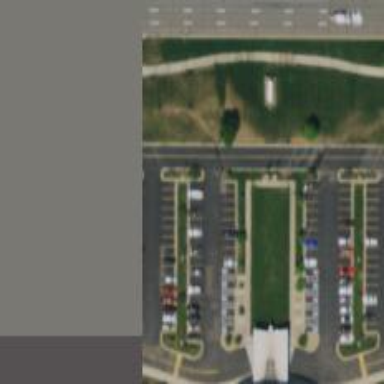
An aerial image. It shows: Parking space.